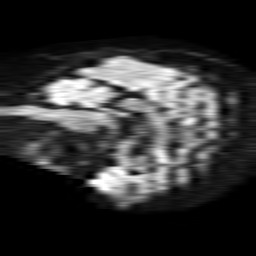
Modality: TRACE
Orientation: sagittal
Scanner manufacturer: philips
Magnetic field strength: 1.5 T
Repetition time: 4.6 s
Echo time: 0.08941 s